Interaction volume radius: 5 \u00c5
Interaction volume height: 30 \u00c5
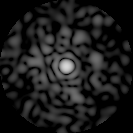
Disorder parameter: 0.8362